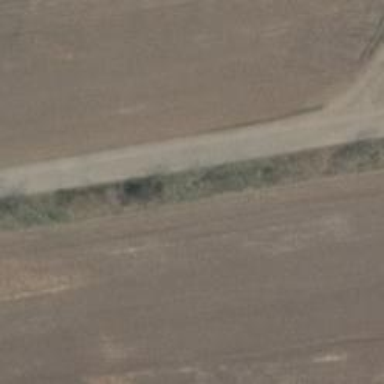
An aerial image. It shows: Gravel track with grade2 quality.